Question: I am in big trouble because when I am uncommenting the below line from the properties.txt file from prject.
# To enable ProGuard to shrink and obfuscate your code, uncomment this (available properties: sdk.dir, user.home):
My adt version is 22 and current API level is 17
It is showing error
This file is present in the particular folder.
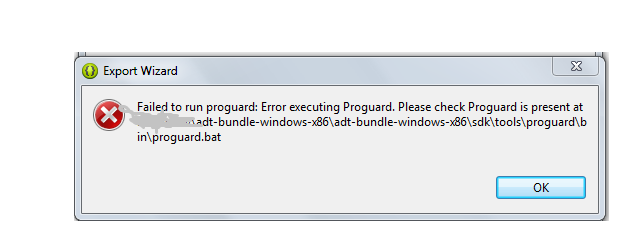
Answer: You should have 'tools/proguard' directory in your android-sdk installation (the full path is given in your message).
This proguard directory must have subdirectory 'bin', containing 'proguard.bat' (it isn't there, therefore you get the message), and also subdirectorty 'lib' with 'proguard.jar'.
To make it work for sure, download <URL> and place the unzipped file in the correct location.